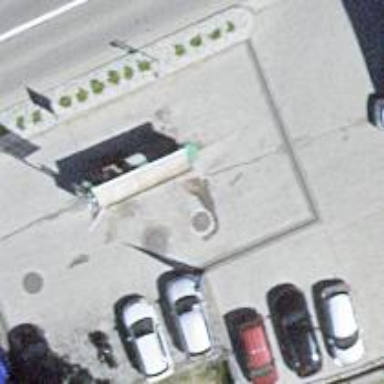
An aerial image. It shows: Fuel station.